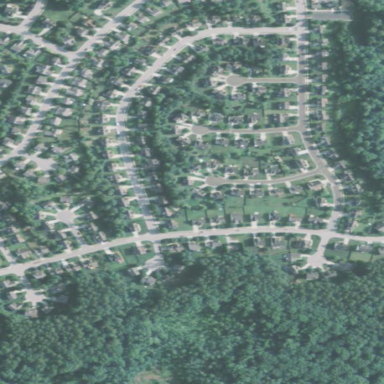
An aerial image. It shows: Residential neighbourhood.